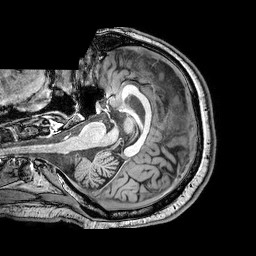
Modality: T1w
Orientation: axial
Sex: male
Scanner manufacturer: philips
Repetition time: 0.008264 s
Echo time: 0.00381 s